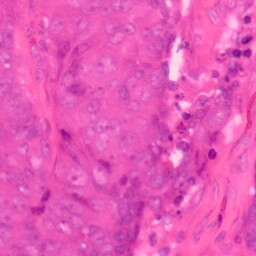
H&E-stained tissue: Colon